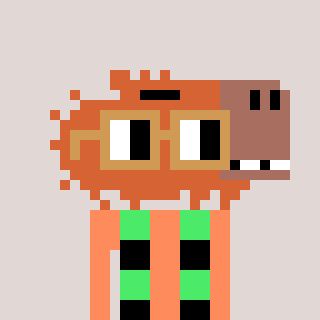
a pixel art character with square brown glasses, a capybara-shaped head and a peachy-colored body on a warm background